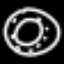
Label: donut